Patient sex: M
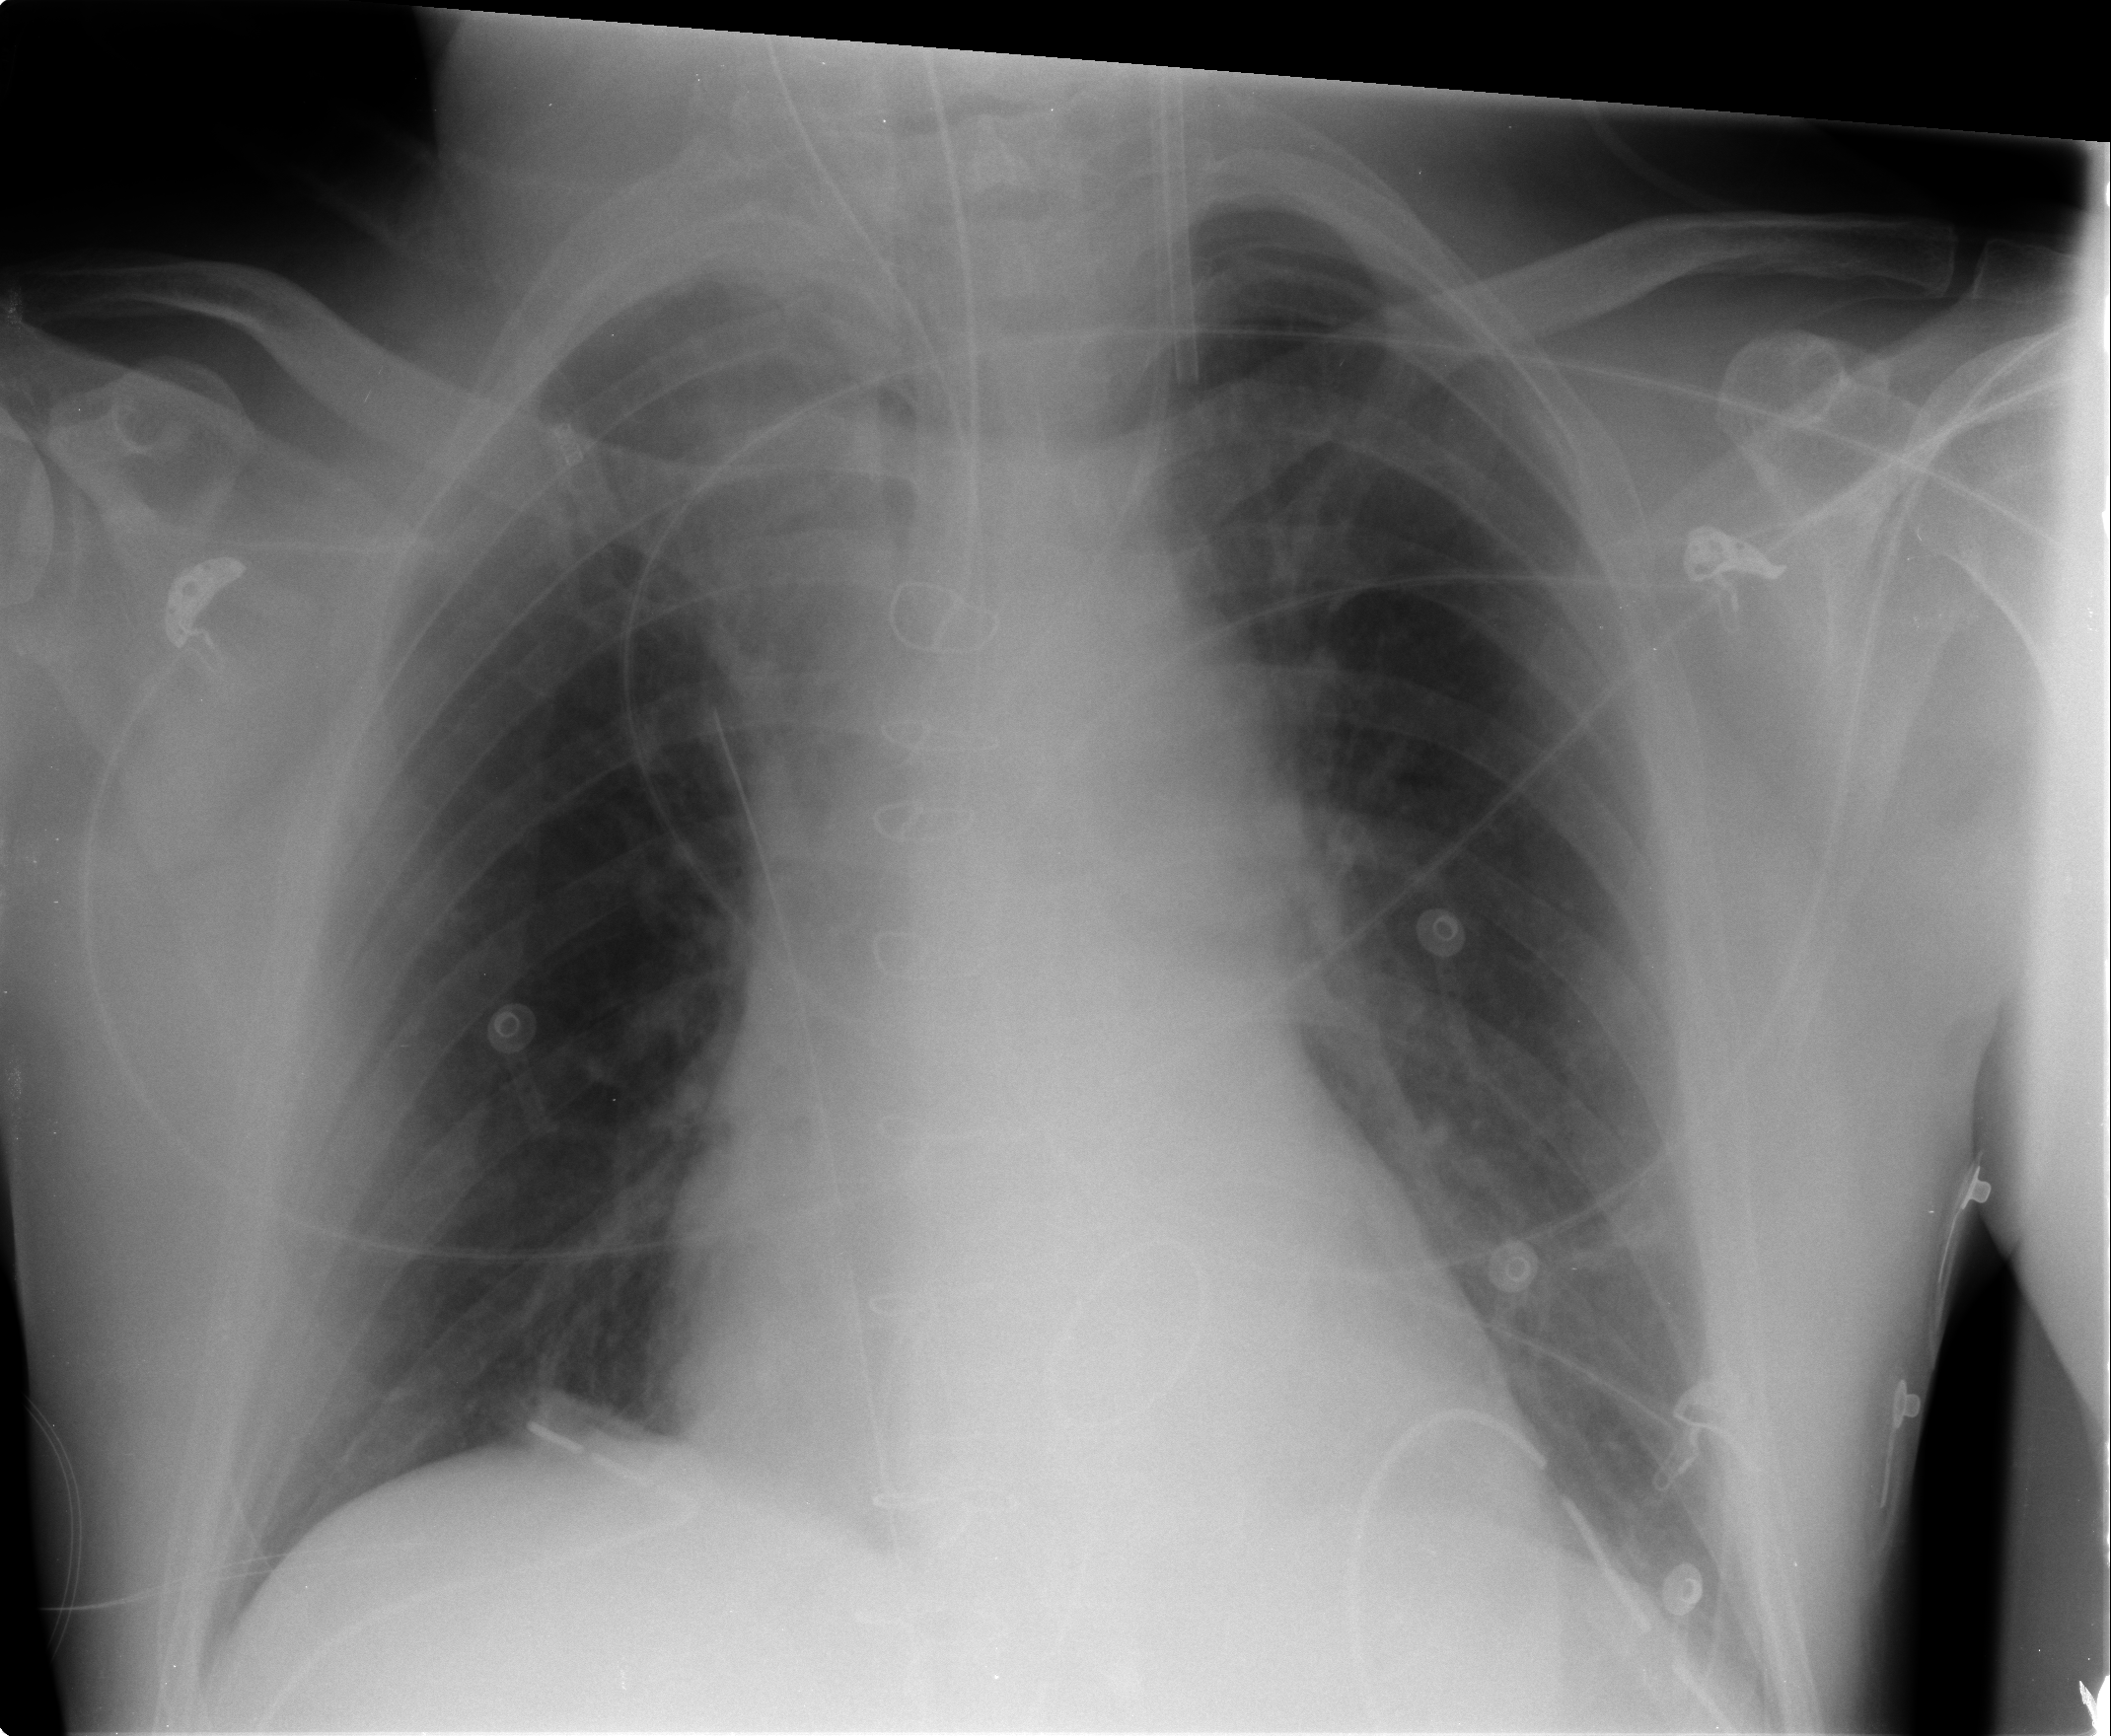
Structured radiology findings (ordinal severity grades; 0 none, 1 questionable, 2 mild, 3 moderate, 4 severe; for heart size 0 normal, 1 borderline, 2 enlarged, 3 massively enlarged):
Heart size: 2
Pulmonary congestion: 1
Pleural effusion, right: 0
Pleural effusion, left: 0
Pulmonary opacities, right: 0
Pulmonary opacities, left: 0
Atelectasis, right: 0
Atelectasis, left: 2